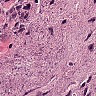
Metastatic tissue present: no